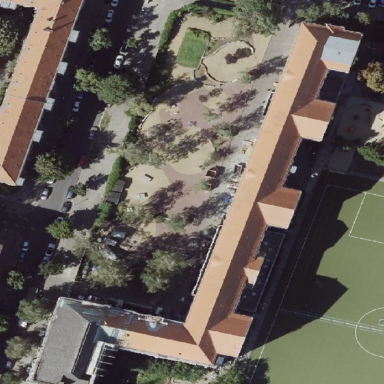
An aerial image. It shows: School building.